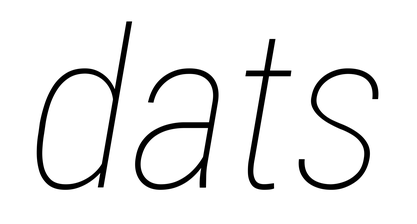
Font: Roboto-Italic_Condensed_Thin_Italic